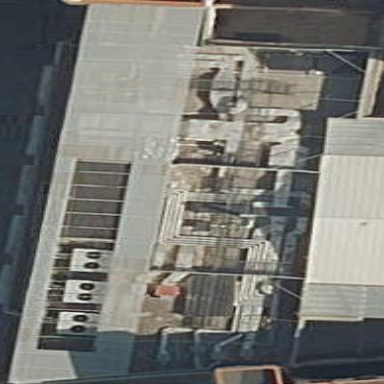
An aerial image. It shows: Distribution-level power substation.